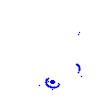
Particle: electron